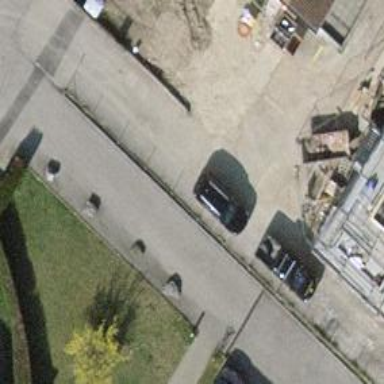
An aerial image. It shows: Block barrier.